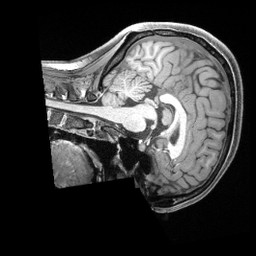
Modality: T1w
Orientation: sagittal
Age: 30
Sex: female
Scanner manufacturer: siemens
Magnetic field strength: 3 T
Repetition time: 2.4 s
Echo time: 0.00222 s